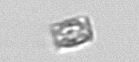
Label: Bacillariophyceae_morphotype1